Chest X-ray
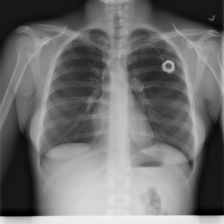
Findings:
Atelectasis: negative
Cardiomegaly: negative
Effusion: negative
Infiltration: positive
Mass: negative
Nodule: negative
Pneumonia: negative
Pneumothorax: negative
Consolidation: negative
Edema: negative
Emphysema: negative
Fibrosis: negative
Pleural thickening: negative
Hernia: negative